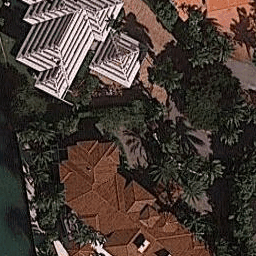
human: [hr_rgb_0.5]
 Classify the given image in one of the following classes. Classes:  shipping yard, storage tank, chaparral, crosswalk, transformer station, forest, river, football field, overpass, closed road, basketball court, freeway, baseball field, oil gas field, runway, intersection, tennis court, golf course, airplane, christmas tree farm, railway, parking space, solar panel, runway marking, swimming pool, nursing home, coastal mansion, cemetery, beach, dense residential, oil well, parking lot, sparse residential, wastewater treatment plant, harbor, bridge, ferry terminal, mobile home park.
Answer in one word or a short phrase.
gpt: coastal mansion